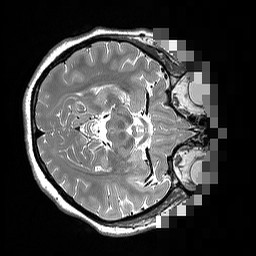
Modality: T2w
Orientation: axial
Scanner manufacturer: siemens
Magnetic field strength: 3 T
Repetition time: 2.5 s
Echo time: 0.206 s